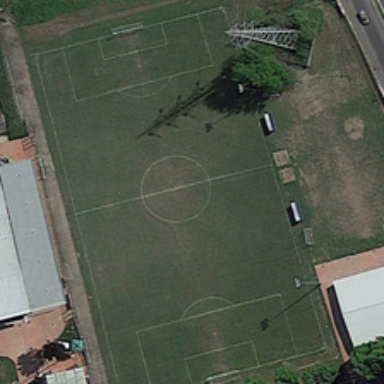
Several green trees and a building are near a football field .